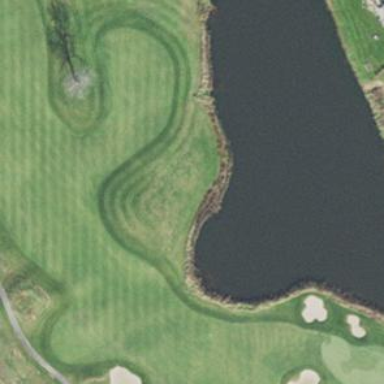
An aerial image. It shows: Grassy area designated as golf fairway.